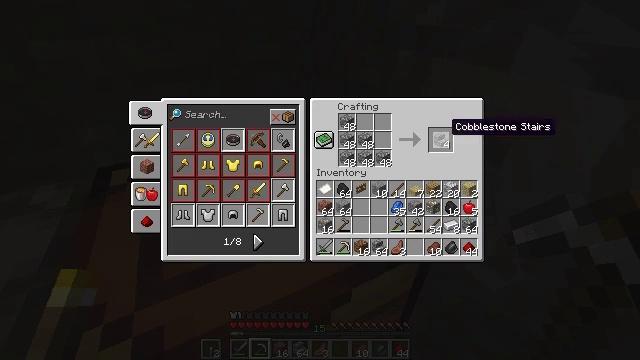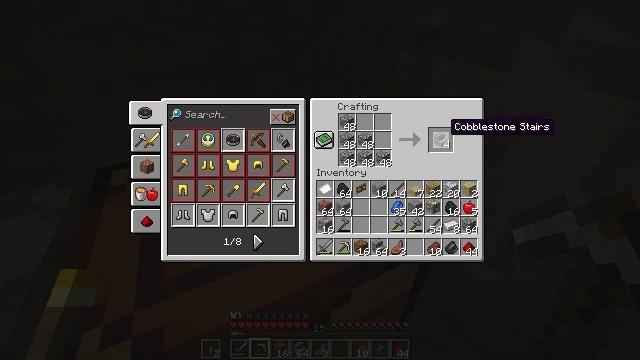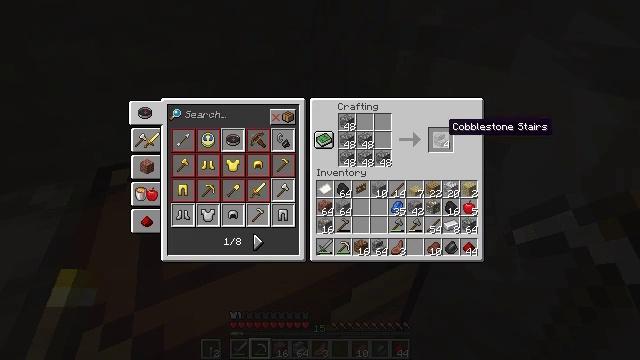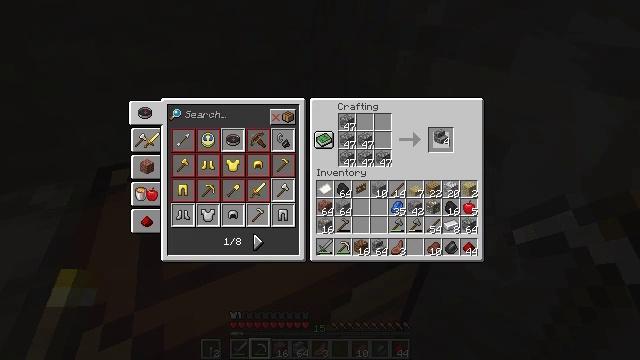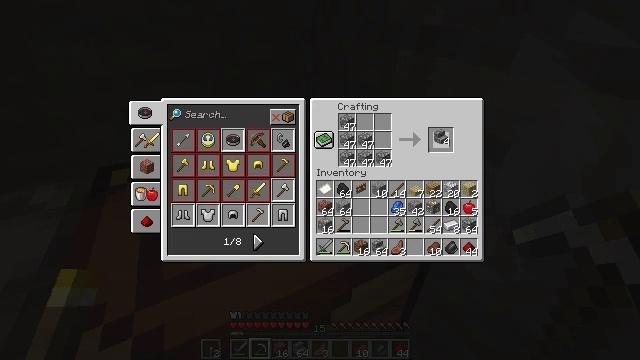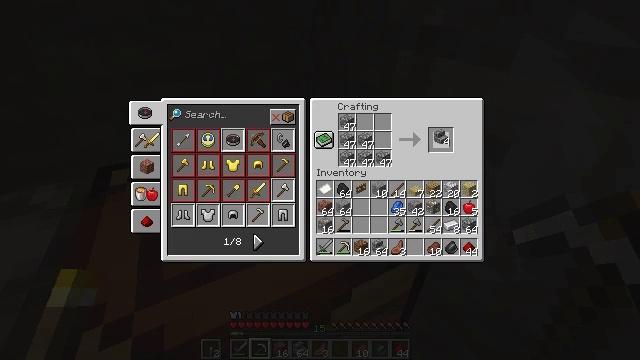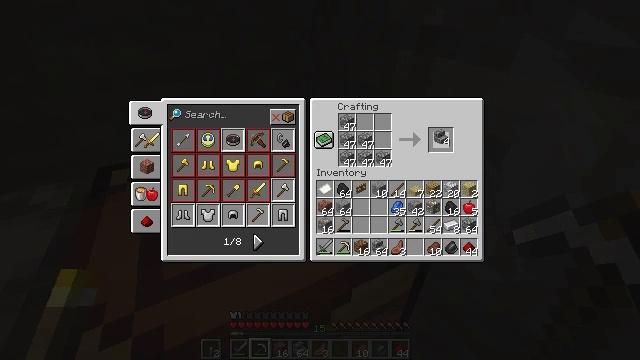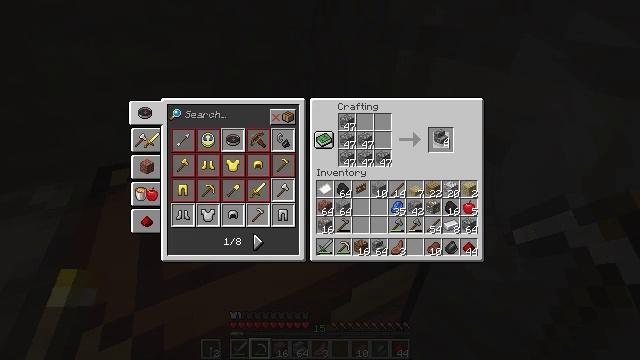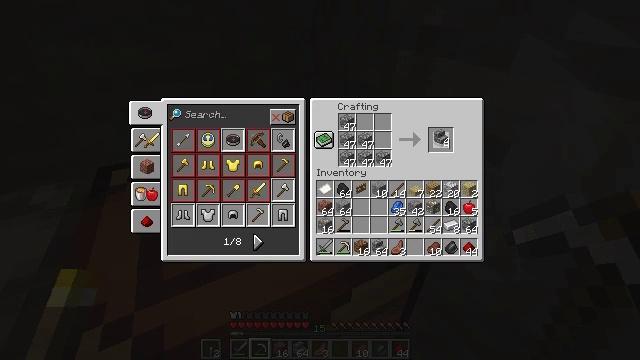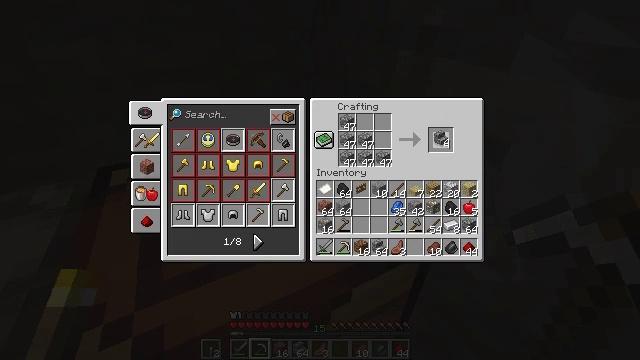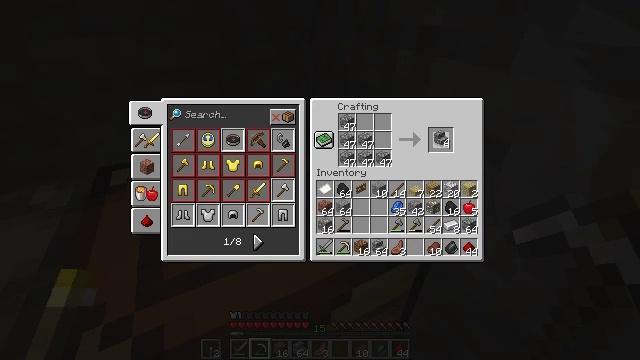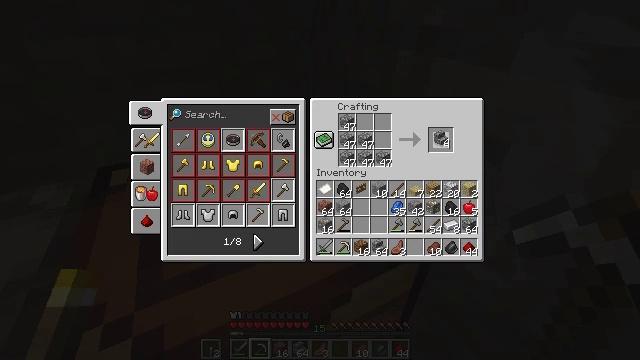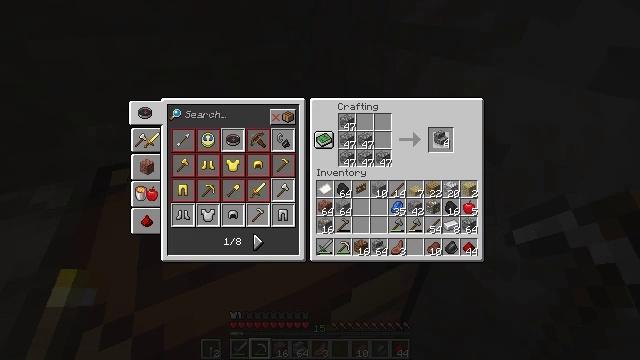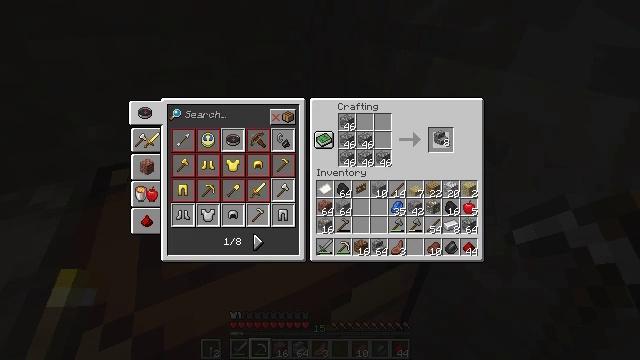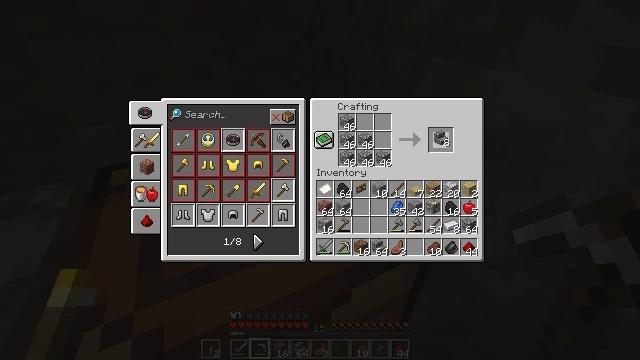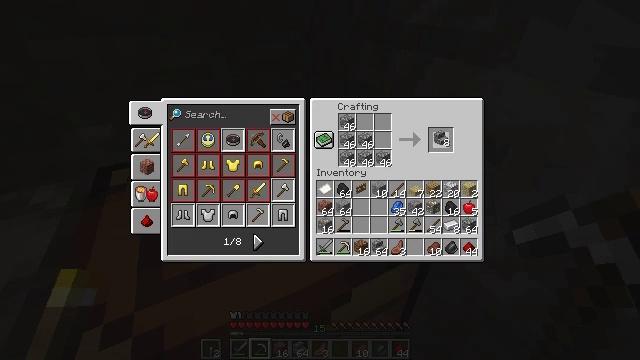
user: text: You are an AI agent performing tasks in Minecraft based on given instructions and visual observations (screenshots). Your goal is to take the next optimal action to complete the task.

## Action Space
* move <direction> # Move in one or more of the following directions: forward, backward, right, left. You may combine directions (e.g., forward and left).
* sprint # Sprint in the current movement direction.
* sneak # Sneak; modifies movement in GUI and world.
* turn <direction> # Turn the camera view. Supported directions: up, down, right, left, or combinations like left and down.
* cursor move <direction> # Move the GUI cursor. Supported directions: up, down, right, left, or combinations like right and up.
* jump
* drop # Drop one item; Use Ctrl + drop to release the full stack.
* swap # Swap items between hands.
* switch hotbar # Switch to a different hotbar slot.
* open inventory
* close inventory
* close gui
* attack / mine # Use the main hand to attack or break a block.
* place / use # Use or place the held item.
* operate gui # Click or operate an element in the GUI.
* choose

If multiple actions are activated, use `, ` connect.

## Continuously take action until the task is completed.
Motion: motion action
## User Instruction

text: Make cobblestone stairs using cobblestone.
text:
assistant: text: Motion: no_op
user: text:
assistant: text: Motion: no_op
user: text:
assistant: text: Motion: operate gui
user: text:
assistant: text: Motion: operate gui
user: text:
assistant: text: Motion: operate gui
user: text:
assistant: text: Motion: operate gui
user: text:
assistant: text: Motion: operate gui
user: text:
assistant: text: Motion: operate gui
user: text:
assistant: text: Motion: operate gui
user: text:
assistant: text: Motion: no_op
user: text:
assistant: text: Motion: operate gui
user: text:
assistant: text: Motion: operate gui
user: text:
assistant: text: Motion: no_op
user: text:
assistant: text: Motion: operate gui
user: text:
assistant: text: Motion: operate gui
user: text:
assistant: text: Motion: no_op
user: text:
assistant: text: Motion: no_op
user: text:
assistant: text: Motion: operate gui
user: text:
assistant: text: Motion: operate gui
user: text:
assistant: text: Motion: no_op
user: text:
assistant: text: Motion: operate gui
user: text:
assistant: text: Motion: operate gui
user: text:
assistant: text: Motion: operate gui
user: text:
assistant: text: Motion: no_op
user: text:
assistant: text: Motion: operate gui
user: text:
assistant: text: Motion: operate gui
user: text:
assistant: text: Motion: no_op
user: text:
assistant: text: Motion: operate gui
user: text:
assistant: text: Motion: operate gui
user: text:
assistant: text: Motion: operate gui